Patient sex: M
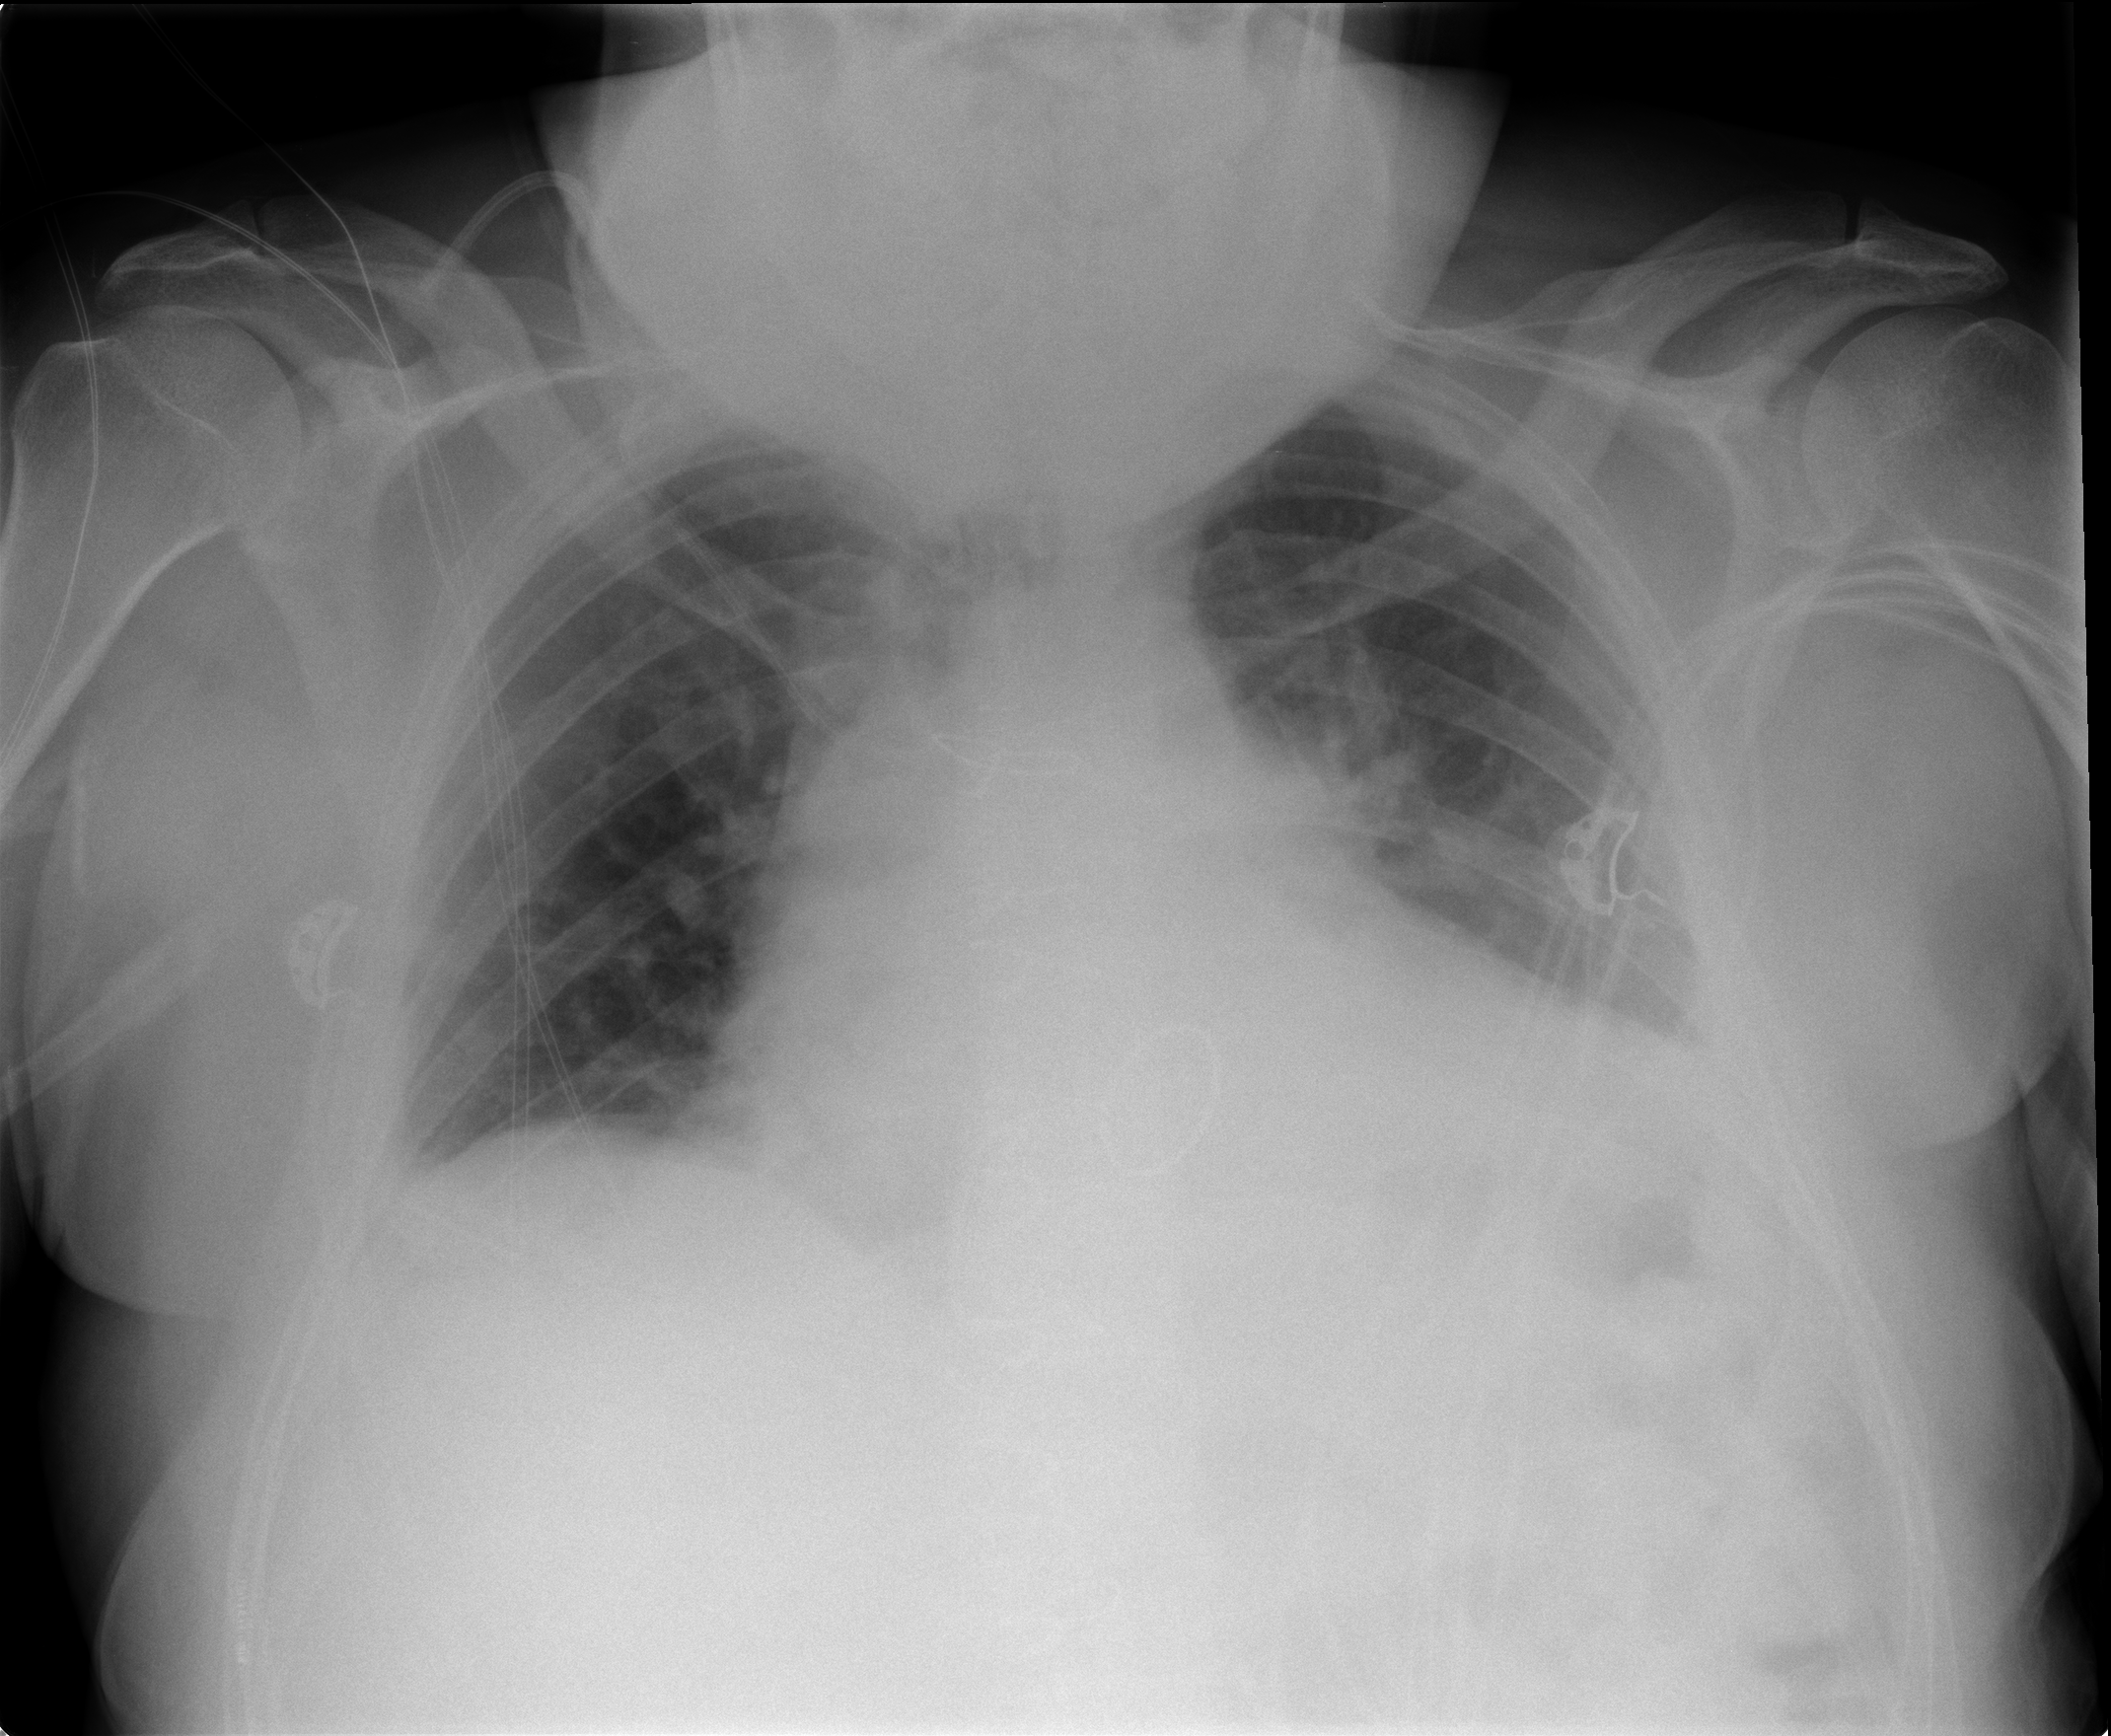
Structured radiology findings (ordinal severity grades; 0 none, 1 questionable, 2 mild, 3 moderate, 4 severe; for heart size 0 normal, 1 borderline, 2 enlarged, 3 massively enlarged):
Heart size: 2
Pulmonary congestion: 0
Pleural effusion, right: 1
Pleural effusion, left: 2
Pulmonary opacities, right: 0
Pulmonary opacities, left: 0
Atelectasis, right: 1
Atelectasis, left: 2